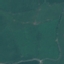
Label: Pasture